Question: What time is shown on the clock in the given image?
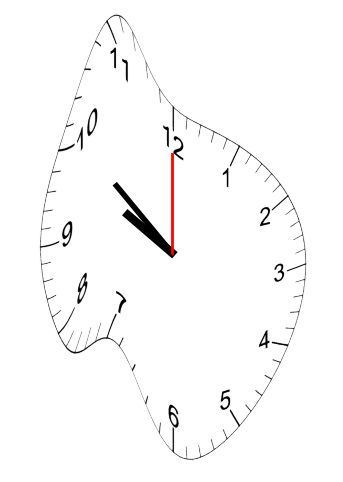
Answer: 09:51:00